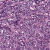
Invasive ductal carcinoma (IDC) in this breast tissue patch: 1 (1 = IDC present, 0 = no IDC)